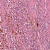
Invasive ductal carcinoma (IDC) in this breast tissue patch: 0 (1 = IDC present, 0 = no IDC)